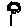
Label: flower